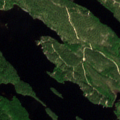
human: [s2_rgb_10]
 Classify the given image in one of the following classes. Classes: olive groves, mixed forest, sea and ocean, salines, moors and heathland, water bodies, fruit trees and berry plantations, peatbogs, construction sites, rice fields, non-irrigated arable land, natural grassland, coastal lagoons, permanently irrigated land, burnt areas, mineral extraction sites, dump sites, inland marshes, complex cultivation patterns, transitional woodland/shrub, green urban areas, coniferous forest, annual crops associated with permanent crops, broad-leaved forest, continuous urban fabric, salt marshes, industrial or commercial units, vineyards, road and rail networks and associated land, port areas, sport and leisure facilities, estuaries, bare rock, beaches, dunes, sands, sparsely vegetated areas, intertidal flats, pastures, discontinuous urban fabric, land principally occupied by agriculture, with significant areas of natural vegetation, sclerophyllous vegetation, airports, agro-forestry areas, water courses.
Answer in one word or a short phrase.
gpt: coniferous forest, mixed forest, water bodies